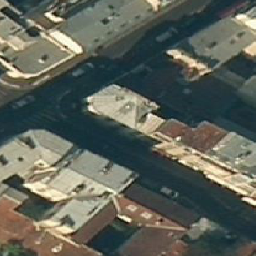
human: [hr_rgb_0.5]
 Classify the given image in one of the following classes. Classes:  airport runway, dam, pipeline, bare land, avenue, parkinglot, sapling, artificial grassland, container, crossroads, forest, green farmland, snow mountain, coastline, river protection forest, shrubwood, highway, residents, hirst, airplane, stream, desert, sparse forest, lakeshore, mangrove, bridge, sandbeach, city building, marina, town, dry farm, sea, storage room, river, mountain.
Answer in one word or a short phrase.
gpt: city building